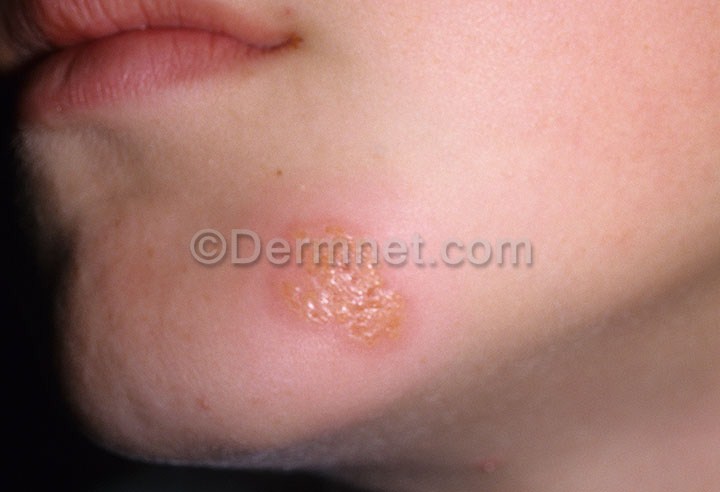
Disease: Warts Molluscum and other Viral Infections